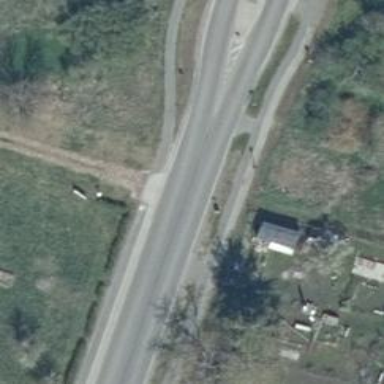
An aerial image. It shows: Paved primary highway with separate sidewalk.